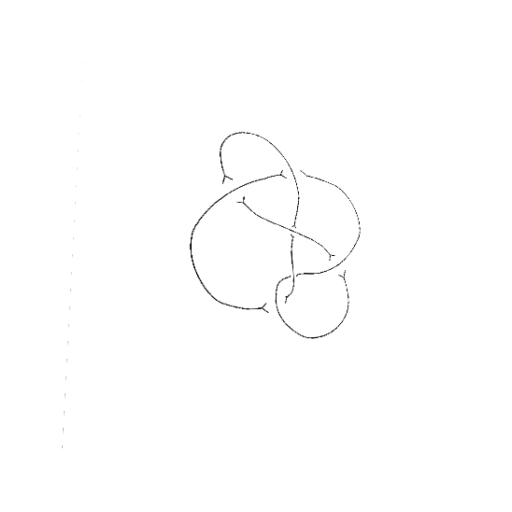
Crossing number: 6